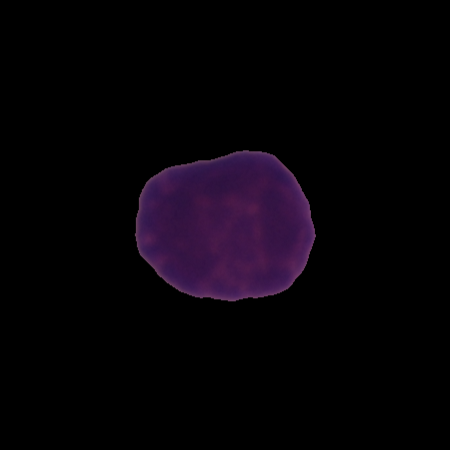
Label: healthy